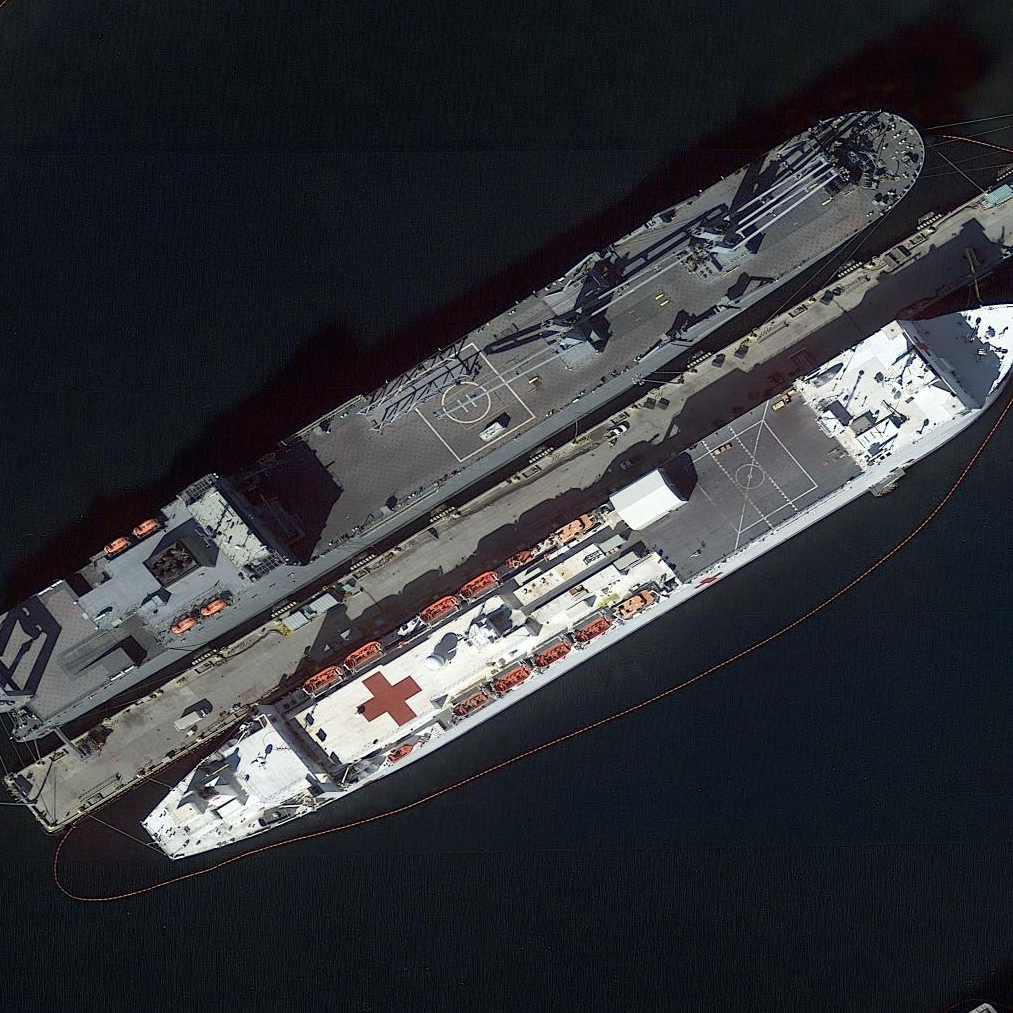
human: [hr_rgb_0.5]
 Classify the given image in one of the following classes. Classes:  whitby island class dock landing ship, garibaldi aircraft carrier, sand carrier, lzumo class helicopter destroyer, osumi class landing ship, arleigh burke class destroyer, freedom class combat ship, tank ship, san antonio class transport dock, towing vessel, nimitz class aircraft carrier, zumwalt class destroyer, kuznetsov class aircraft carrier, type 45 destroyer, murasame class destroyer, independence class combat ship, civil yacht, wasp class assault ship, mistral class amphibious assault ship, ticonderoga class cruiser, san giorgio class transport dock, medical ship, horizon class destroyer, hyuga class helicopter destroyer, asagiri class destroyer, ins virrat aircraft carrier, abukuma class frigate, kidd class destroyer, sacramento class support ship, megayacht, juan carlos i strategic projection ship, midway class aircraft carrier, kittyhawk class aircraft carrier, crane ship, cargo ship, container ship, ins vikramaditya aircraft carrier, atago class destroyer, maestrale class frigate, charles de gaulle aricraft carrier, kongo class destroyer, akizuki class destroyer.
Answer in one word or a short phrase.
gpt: Medical ship